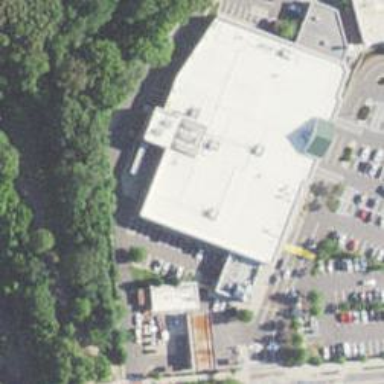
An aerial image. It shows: Pharmacy providing healthcare services.